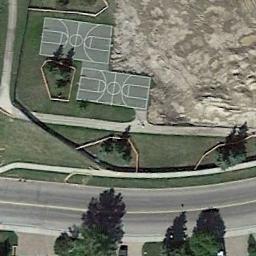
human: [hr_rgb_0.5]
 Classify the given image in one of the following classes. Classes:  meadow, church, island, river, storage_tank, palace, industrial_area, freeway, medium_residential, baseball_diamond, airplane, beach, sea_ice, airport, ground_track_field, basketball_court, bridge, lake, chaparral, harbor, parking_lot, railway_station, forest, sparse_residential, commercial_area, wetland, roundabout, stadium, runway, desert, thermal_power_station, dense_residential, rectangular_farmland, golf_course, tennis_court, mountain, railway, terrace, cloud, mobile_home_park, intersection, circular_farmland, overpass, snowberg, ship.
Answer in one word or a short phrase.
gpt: basketball_court